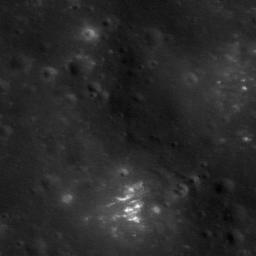
Host type: background_regolith
Lunar coordinates: latitude nan, longitude nan